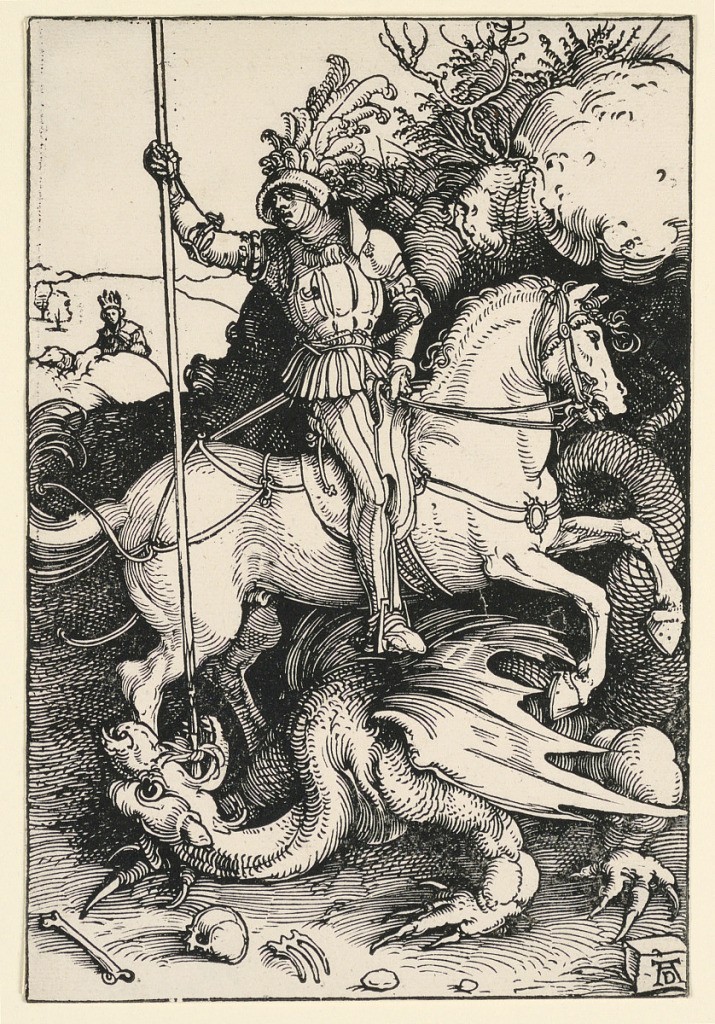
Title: St. George Killing the Dr
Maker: Albrecht Dürer, German, 1471–1528
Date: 1504–55
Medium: Woodcut on white laid paper
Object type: Print
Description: Vertical rectangle; Saint George on horseback, the horse facing right in profile; the Saint is about to kill the dragon, holding the lance in his right hand. (EMB '55)